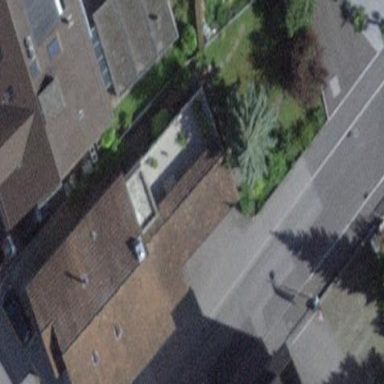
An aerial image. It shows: Group of garages.